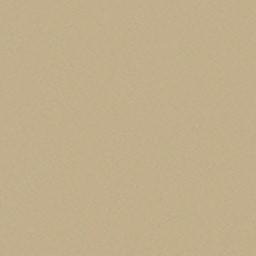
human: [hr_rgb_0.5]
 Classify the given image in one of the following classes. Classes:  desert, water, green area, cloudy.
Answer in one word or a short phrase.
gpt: desert